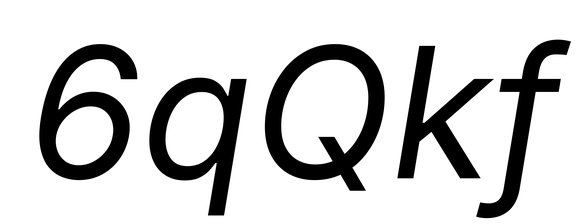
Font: Inter-Italic_Italic